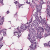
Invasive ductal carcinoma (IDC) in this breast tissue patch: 1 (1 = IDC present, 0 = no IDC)